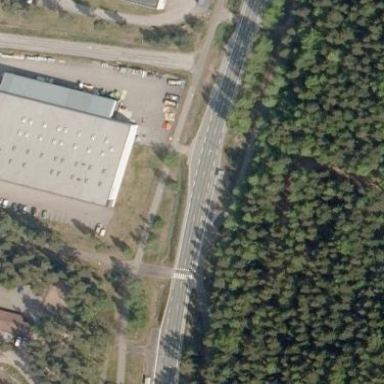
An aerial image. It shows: Warehouse used for storage.